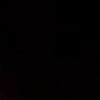
Label: space